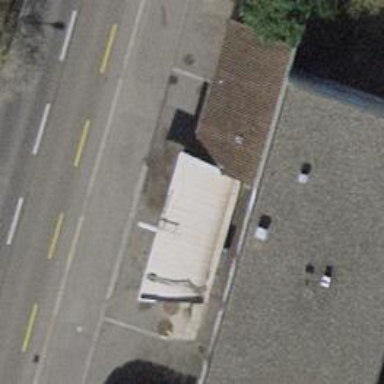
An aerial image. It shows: Fuel station.